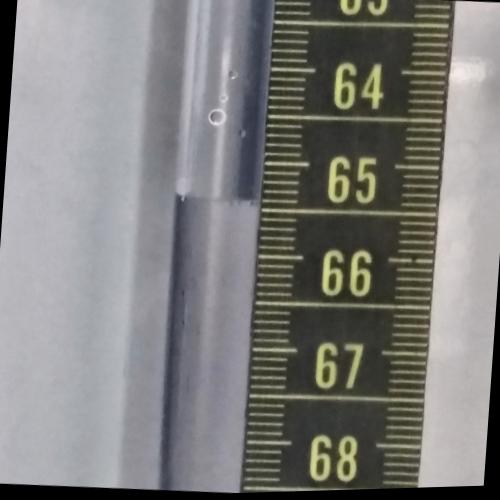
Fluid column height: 65.4 cm